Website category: sports
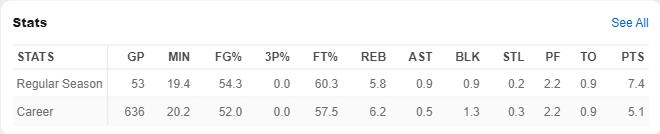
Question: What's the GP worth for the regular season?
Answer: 53

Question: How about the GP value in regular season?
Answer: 53

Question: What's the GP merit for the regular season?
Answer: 53

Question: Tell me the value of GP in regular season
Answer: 53

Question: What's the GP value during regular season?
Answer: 53

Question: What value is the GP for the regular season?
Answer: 53

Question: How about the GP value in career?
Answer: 636

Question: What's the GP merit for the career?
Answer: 636

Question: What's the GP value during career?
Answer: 636

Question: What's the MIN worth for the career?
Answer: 20.2

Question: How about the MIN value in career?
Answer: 20.2

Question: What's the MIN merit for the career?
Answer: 20.2

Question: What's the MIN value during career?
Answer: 20.2

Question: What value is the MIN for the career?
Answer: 20.2

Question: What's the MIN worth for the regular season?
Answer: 19.4

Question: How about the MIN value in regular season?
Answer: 19.4

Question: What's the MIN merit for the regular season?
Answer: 19.4

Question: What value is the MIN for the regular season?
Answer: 19.4

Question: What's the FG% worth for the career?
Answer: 52.0

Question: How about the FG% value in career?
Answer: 52.0

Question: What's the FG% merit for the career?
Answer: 52.0

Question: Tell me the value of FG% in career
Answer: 52.0

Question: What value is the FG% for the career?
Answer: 52.0

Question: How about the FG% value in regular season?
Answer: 54.3

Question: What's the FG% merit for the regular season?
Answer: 54.3

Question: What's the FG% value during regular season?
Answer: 54.3

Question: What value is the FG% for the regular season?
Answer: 54.3

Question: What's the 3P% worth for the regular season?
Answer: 0.0

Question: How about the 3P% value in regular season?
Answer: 0.0

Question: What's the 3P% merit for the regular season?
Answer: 0.0

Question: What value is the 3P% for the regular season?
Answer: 0.0

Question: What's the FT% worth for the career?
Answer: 57.5

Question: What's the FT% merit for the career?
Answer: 57.5

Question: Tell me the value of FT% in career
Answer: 57.5

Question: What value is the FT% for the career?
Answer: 57.5

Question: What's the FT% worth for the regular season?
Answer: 60.3

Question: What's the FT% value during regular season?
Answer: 60.3

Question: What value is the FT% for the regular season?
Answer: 60.3

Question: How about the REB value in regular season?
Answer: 5.8

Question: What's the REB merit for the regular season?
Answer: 5.8

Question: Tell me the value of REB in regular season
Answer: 5.8

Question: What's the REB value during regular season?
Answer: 5.8

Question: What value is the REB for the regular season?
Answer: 5.8

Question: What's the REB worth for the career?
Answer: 6.2

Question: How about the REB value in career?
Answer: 6.2

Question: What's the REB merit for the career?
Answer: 6.2

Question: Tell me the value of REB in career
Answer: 6.2

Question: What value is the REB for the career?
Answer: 6.2

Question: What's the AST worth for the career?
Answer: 0.5

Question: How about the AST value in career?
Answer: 0.5

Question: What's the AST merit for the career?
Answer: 0.5

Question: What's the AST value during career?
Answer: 0.5

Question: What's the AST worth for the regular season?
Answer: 0.9

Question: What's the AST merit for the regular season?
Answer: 0.9

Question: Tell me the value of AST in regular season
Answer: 0.9

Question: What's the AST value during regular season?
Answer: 0.9

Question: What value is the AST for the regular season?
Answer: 0.9

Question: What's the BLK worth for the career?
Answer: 1.3

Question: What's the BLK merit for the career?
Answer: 1.3

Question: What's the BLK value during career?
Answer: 1.3

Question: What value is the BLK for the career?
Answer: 1.3

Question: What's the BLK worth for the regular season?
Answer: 0.9

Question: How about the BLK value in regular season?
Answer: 0.9

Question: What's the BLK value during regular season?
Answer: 0.9